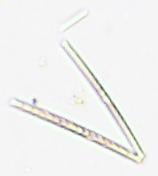
Label: Thalassionema